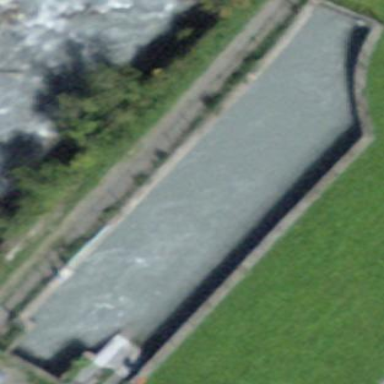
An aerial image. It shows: Canal of water flowing naturally.